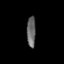
Tissue: lung
Cell type: Epithelial cells
Senescence score: 0.1851
Nuclear area (px): 268
Mean DAPI intensity: 101.112